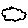
Label: cloud